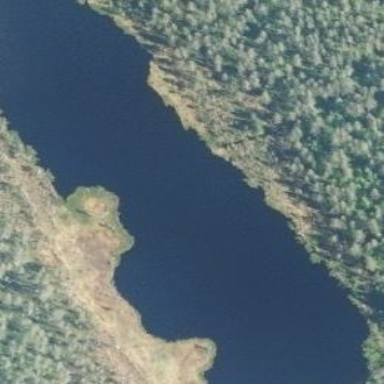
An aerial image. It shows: Lake with natural water.